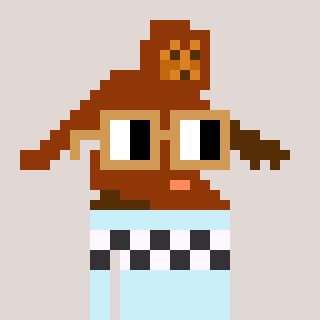
a pixel art character with square brown glasses, a bigfoot-shaped head and a cold-colored body on a warm background